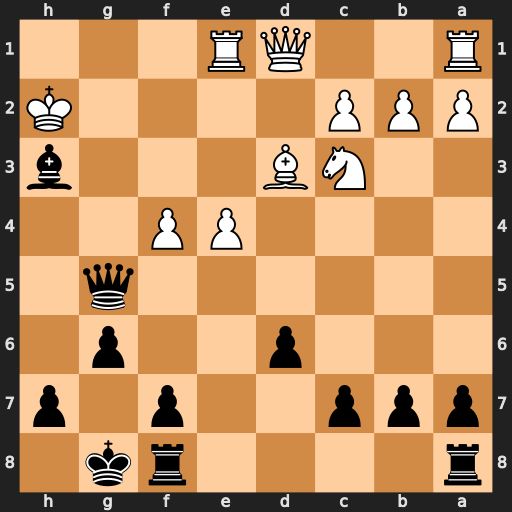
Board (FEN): r4rk1/ppp2p1p/3p2p1/6q1/4PP2/2NB3b/PPP4K/R2QR3
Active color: b
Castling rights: -
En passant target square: -
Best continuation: Qg2#